Question: While a user is re-sizing a form, in XE2 I would like to display the current form size alongside the current mouse cursor. I would use the OnResize event.
In other words: I need ideas on how to display dynamic text (e.g. x,y coordinates like the 300, 250 in the image below) along with the mouse cursor as a user moves their mouse.

One approach would be to mock up a .cur file and assign it to the cursor in OnResize. That seems cumbersome and might be quite slow (and I have no idea yet of the file's contents)
Another idea would be to display some transparent text (what component would do that?) that I set .Top, .Left in the OnResize event.
One concern I have is how I would detect when the re-sizing operation is complete so I could revert to the standard mouse cursor.
Any suggestions a direction to proceed?
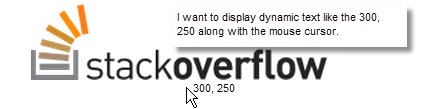
Answer: Here is an updated version, where was removed the hint animation part (since I feel you need to display the hint immediately for your purpose) and where was added double buffering (due to frequent updates of the hint) to prevent flickering and also a decent alpha blending (just for curiosity).
Thanks to @NGLN fixed a missing unassigning of a hint window variable!
'''
unit Unit1;
interface
uses
Windows, Messages, SysUtils, Variants, Classes, Graphics, Controls, Forms,
Dialogs, StdCtrls;
type
TAlphaHintWindow = class(THintWindow)
private
procedure CMTextChanged(var Message: TMessage); message CM_TEXTCHANGED;
protected
procedure CreateParams(var Params: TCreateParams); override;
procedure CreateWindowHandle(const Params: TCreateParams); override;
public
constructor Create(AOwner: TComponent); override;
procedure ActivateHint(Rect: TRect; const AHint: string); override;
end;
type
TForm1 = class(TForm)
private
FSizeMove: Boolean;
FHintWindow: TAlphaHintWindow;
procedure WMEnterSizeMove(var AMessage: TMessage); message WM_ENTERSIZEMOVE;
procedure WMSize(var AMessage: TWMSize); message WM_SIZE;
procedure WMExitSizeMove(var AMessage: TMessage); message WM_EXITSIZEMOVE;
public
{ Public declarations }
end;
var
Form1: TForm1;
implementation
{$R *.dfm}
{ TAlphaHintWindow }
constructor TAlphaHintWindow.Create(AOwner: TComponent);
begin
inherited Create(AOwner);
// window might be updated quite frequently, so enable double buffer
DoubleBuffered := True;
end;
procedure TAlphaHintWindow.CreateParams(var Params: TCreateParams);
begin
inherited CreateParams(Params);
// include the layered window style (for alpha blending)
Params.ExStyle := Params.ExStyle or WS_EX_LAYERED;
end;
procedure TAlphaHintWindow.CreateWindowHandle(const Params: TCreateParams);
begin
inherited CreateWindowHandle(Params);
// value of 220 here is the alpha (the same as form's AlphaBlendValue)
SetLayeredWindowAttributes(Handle, ColorToRGB(clNone), 220, LWA_ALPHA);
end;
procedure TAlphaHintWindow.ActivateHint(Rect: TRect; const AHint: string);
var
Monitor: TMonitor;
begin
// from here was just stripped the animation part and fixed one bug
// (setting a hint window top position when going off screen; it is
// at least in Delphi 2009 with the most recent updates)
Caption := AHint;
Inc(Rect.Bottom, 4);
UpdateBoundsRect(Rect);
Monitor := Screen.MonitorFromPoint(Point(Rect.Left, Rect.Top));
if Width > Monitor.Width then
Width := Monitor.Width;
if Height > Monitor.Height then
Height := Monitor.Height;
if Rect.Top + Height > Monitor.Top + Monitor.Height then
Rect.Top := (Monitor.Top + Monitor.Height) - Height;
if Rect.Left + Width > Monitor.Left + Monitor.Width then
Rect.Left := (Monitor.Left + Monitor.Width) - Width;
if Rect.Left < Monitor.Left then
Rect.Left := Monitor.Left;
if Rect.Top < Monitor.Top then
Rect.Top := Monitor.Top;
ParentWindow := Application.Handle;
SetWindowPos(Handle, HWND_TOPMOST, Rect.Left, Rect.Top, Width, Height,
SWP_NOACTIVATE);
ShowWindow(Handle, SW_SHOWNOACTIVATE);
Invalidate;
end;
procedure TAlphaHintWindow.CMTextChanged(var Message: TMessage);
begin
// do exactly nothing, because we're adjusting the size by ourselves
// and the ancestor would just autosize the window by the text; text
// or if you want Caption, is updated only by calling ActivateHint
end;
{ TForm1 }
procedure TForm1.WMEnterSizeMove(var AMessage: TMessage);
begin
inherited;
FSizeMove := True;
end;
procedure TForm1.WMSize(var AMessage: TWMSize);
var
CurPos: TPoint;
begin
inherited;
if FSizeMove and GetCursorPos(CurPos) then
begin
if not Assigned(FHintWindow) then
FHintWindow := TAlphaHintWindow.Create(nil);
FHintWindow.ActivateHint(
Rect(CurPos.X + 20, CurPos.Y - 20, CurPos.X + 120, CurPos.Y + 30),
'Current size' + sLineBreak +
'Width: ' + IntToStr(Width) + sLineBreak +
'Height: ' + IntToStr(Height));
end;
end;
procedure TForm1.WMExitSizeMove(var AMessage: TMessage);
begin
inherited;
FHintWindow.Free;
FHintWindow := nil;
FSizeMove := False;
end;
end.
'''
And the result at form sizing (quite a lot transparent to my taste :-)